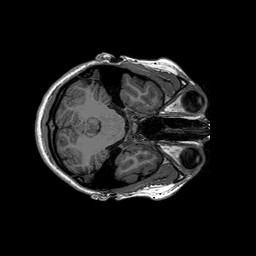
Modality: T1w
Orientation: coronal
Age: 22
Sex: female